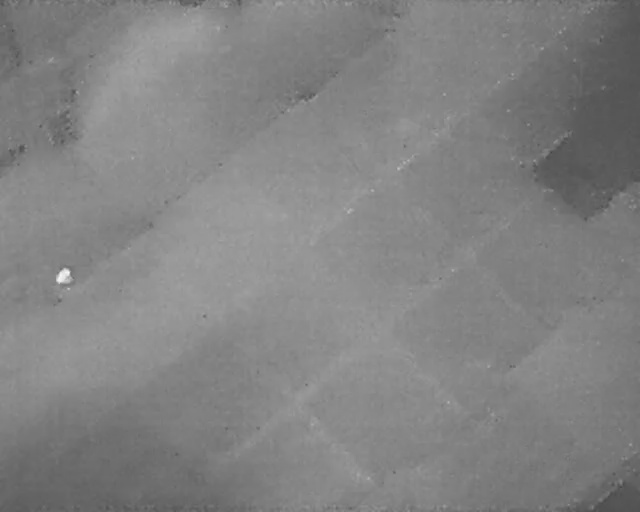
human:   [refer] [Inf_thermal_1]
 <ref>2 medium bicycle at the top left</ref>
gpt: <box>[[7, 23, 13, 26, 155], [5, 24, 10, 27, 155]]</box>